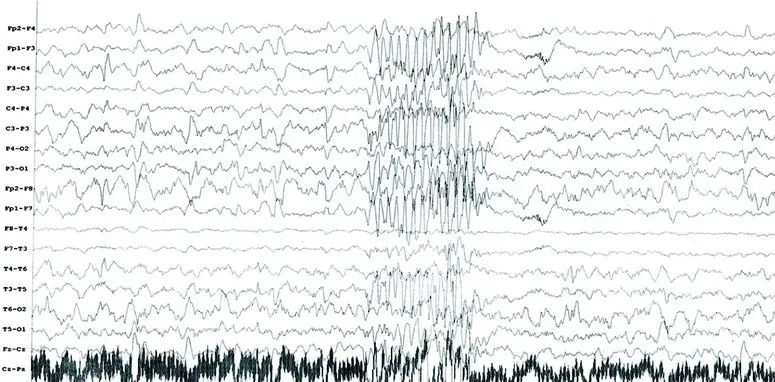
Right-sided spike-and-wave focus in the fronto-temporo-parietal region, with a short generalized discharge on EEG.
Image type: electrography (eeg)